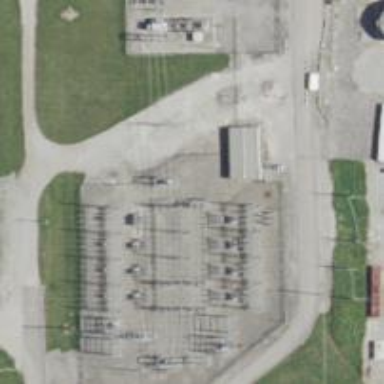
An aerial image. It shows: Switch for power supply.